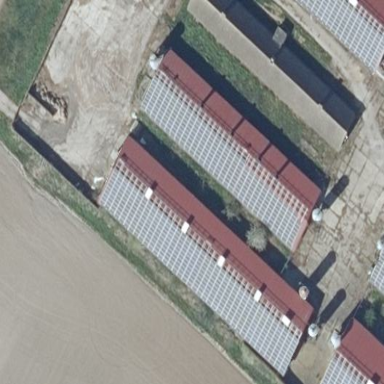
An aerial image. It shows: Building equipped with solar photovoltaic panel for generating electricity. The small installation is solar power generator.